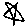
Label: star